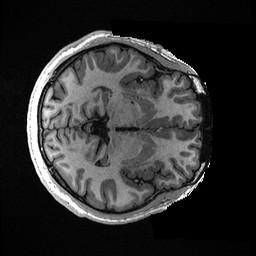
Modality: T1w
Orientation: axial
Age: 22
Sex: male
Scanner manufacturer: ge
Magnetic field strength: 3 T
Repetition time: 0.006952 s
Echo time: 0.00292 s